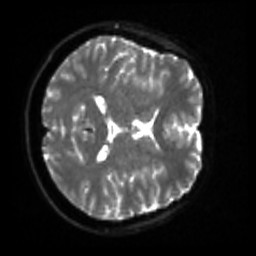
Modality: sbref
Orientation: axial
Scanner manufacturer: siemens
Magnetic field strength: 3 T
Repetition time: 4 s
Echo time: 0.0594 s